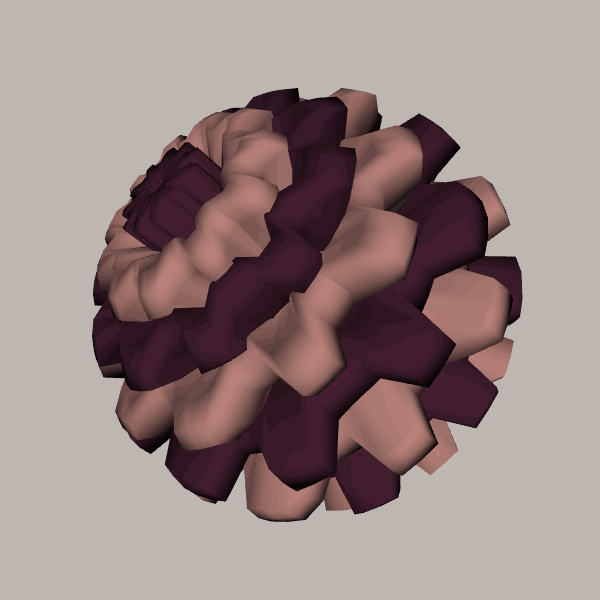
Background: light